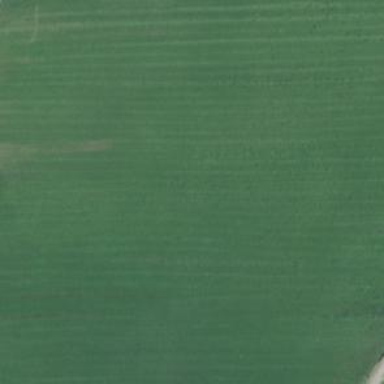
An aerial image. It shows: Farmland with grass as the main crop.